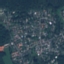
Label: Residential